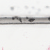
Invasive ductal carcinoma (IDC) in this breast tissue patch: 0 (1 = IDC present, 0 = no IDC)